Field crop: maize
Growth stage: 2
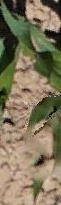
Species: maize